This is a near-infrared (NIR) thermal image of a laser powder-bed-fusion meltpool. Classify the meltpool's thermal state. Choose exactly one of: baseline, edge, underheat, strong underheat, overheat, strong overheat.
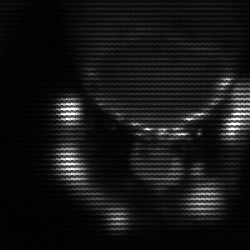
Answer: edge